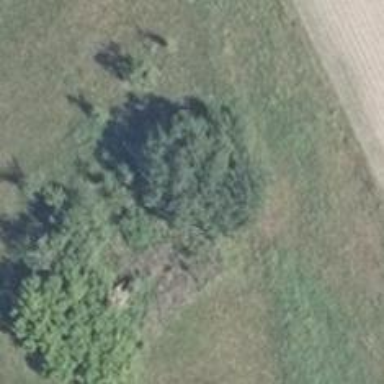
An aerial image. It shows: Beautiful tree in nature.